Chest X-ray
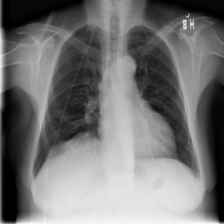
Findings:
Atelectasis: negative
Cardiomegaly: negative
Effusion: negative
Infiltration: negative
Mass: negative
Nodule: negative
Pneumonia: negative
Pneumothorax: negative
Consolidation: negative
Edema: negative
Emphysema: negative
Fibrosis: negative
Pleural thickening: negative
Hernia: negative